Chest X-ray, PA view. Patient: 60 years old, sex F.
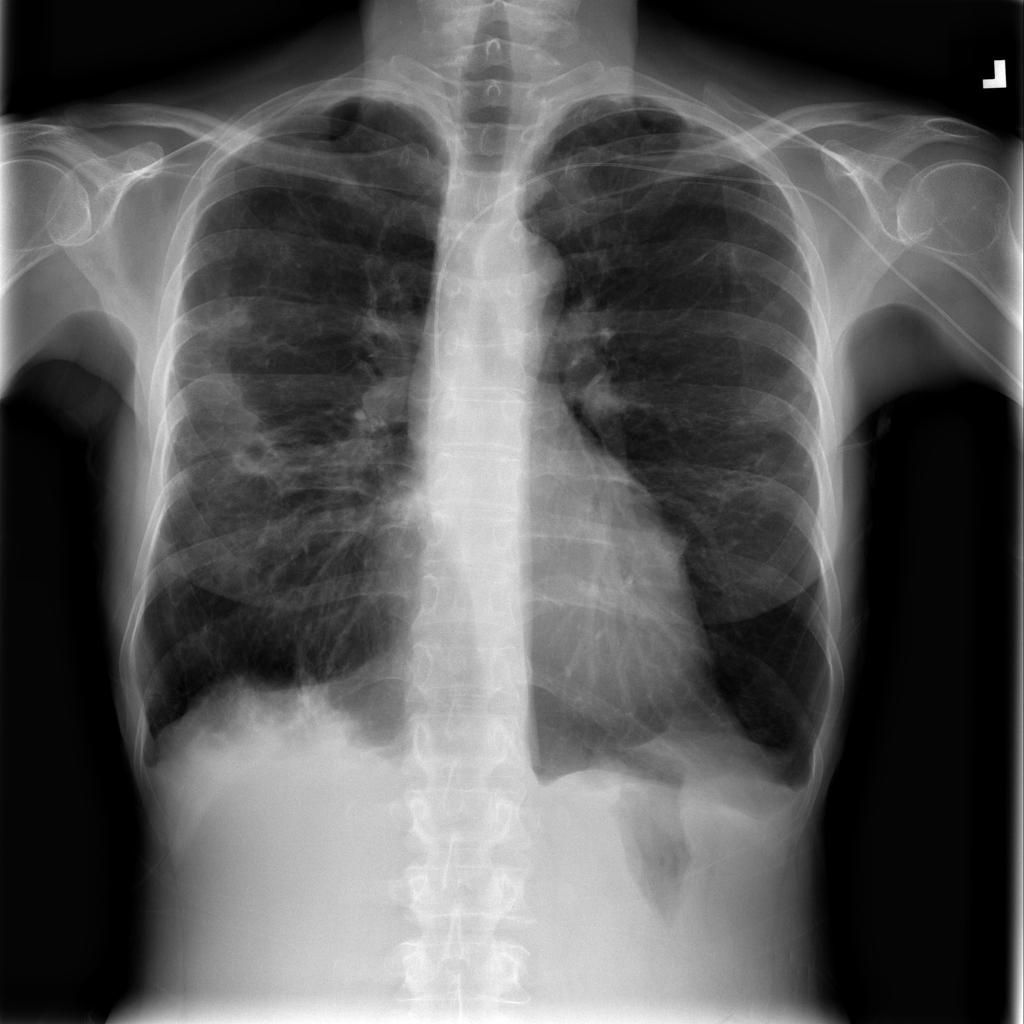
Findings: Infiltration